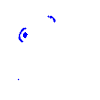
Particle: pion